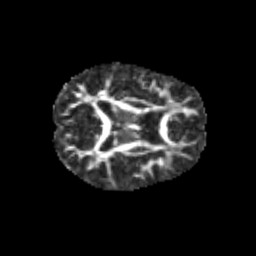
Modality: FA
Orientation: axial
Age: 9
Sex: female
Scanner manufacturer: siemens
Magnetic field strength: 3 T
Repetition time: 3.8 s
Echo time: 0.07 s